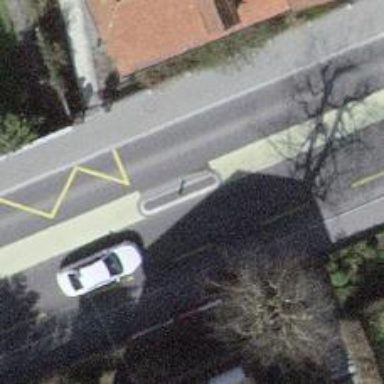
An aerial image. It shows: Traffic calming island.